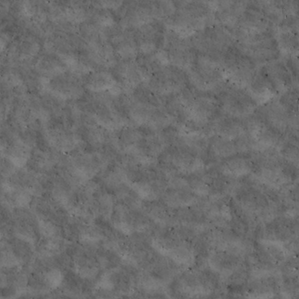
Label: non_frost